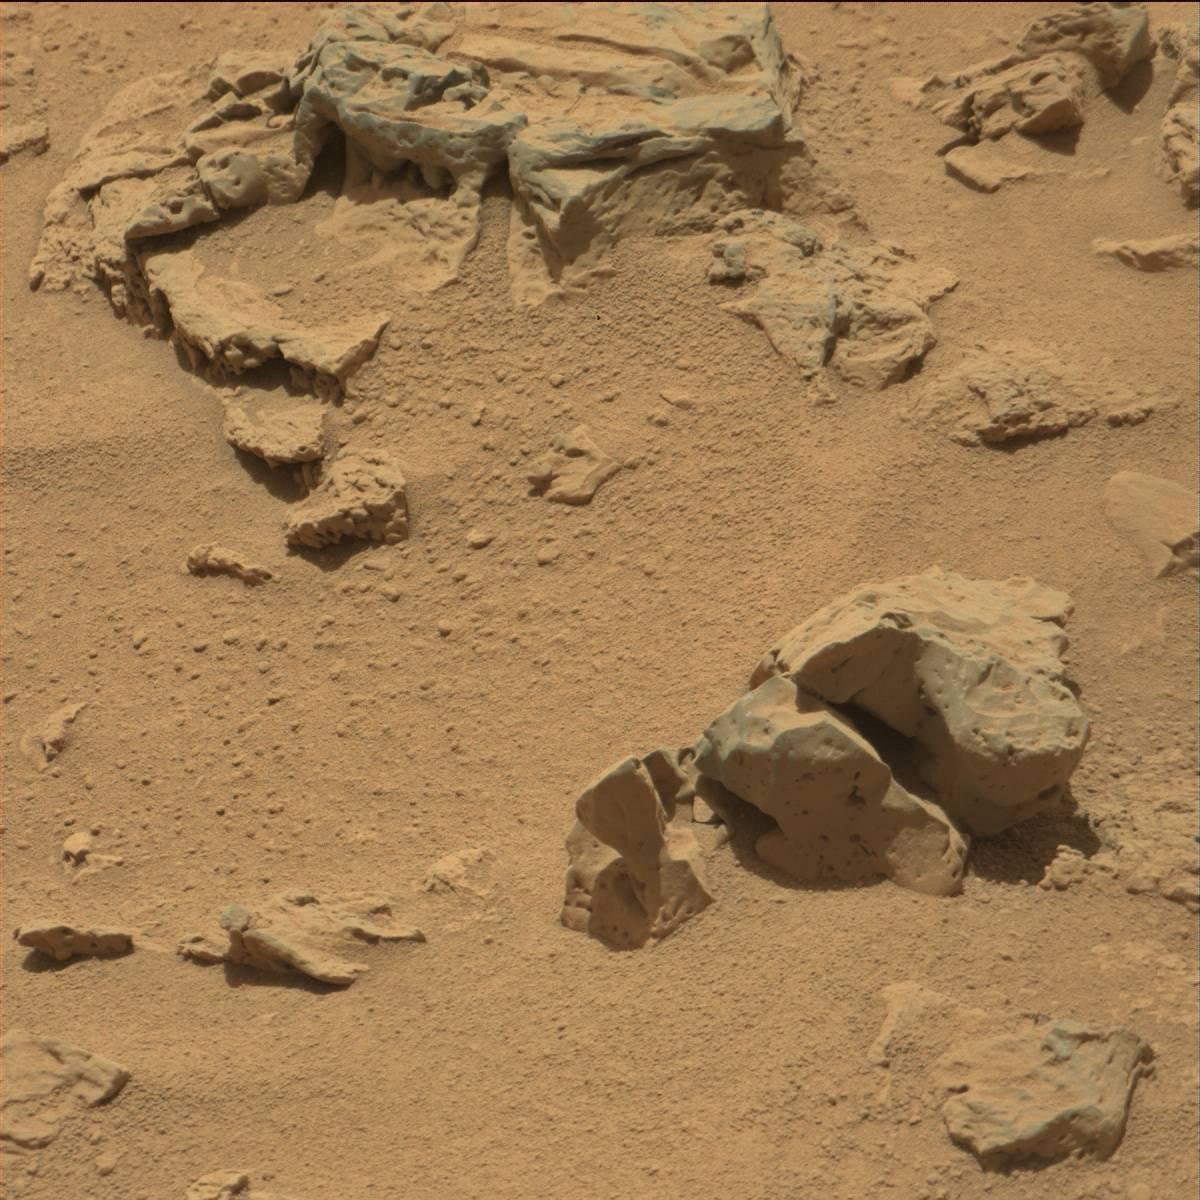
Terrain classes present: Bedrock, Sand / Soil